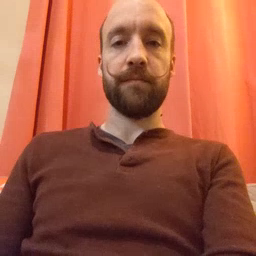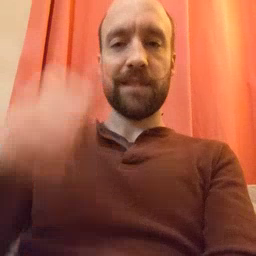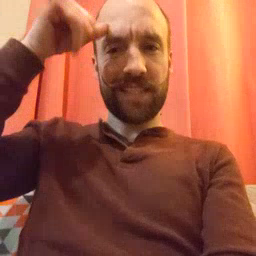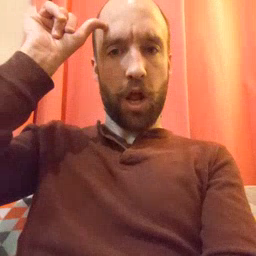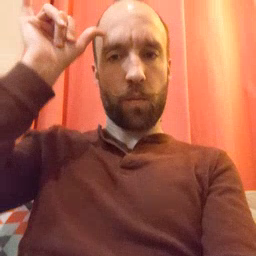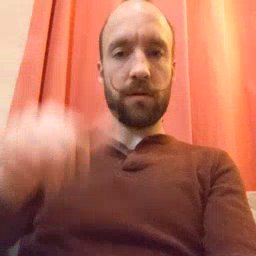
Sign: cow